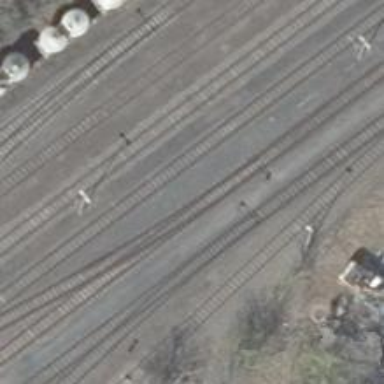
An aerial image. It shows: Railway yard in service.